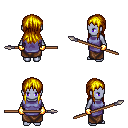
a pixel art fantasy rpg character, female body template, dark elf, purple skin, chain tabard jacket, robe skirt, blonde unkempt hairstyle, gold gloves, spear, four views (front, back, left, right), 2x2 character sprite sheet, small pixel art, hard edges, no anti-aliasing